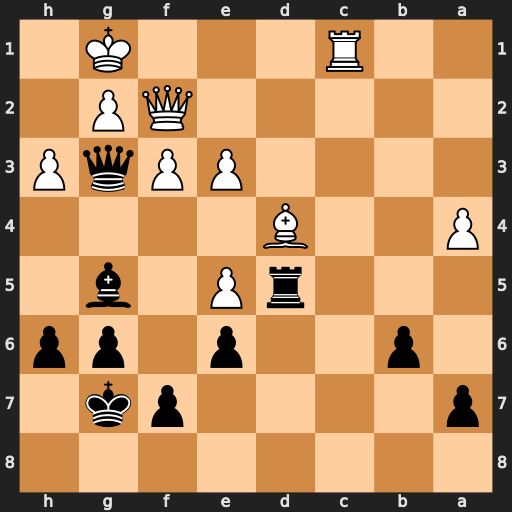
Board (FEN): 8/p4pk1/1p2p1pp/3rP1b1/P2B4/4PPqP/5QP1/2R3K1
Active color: b
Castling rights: -
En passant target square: -
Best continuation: Qxf2+ Kxf2 Rxd4 exd4 Bxc1